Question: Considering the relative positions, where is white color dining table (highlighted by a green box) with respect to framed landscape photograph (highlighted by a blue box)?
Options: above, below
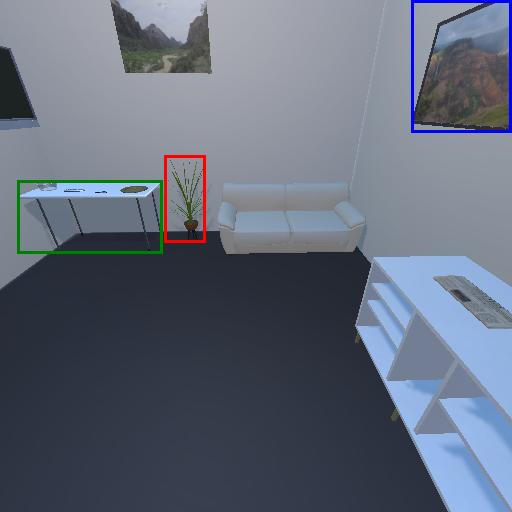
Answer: above